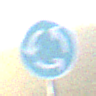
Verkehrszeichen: Kreisverkehr
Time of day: SunriseSunset
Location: Outdoor (Nature)
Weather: Clear
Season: NotSpecified
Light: Natural